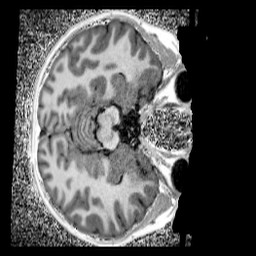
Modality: UNIT1_denoised
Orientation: axial
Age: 11
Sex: male
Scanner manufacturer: siemens
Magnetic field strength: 3 T
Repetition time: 4 s
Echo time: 0.00299 s